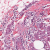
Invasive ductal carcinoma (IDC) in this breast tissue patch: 1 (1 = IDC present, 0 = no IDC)